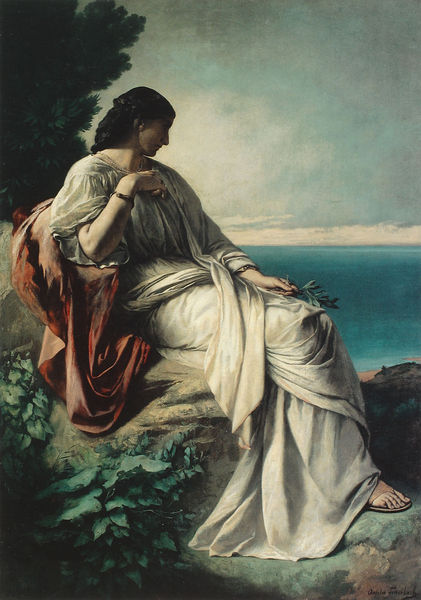
Titel: Iphigenie, erste Fassung
Künstler: Anselm Feuerbach
Institution: Darmstadt, Hessisches Landesmuseum
Schlagwörter: baum, blau, blätter, dunkel, felsen, fuß, gemälde, hand, himmel, meer, umhang, wasser, weiß, wolken, bäume, landschaft, see, sitzen, ufer, abend, frau, haar, kleid, nase, profil, schwarz, ausblick, blick, dame, rot, tuch, malerei, arm, falten, stein, portrait, porträt, öl, dämmerung, horizont, natur, gewässer, gewand, haare, sitzend, pflanze, pflanzen, brünett, locken, aussicht, küste, italien, fels, romantik, olive, sandalen, warten, gründ, panorama, antike, zweig, acryl, allegorie, lorbeer, armreif, sandale, sehnsucht, toga, griechisch, feuerbach, hochkant, sfumato, iphigenie, kraut, seelandschaft, römisch, griechin, römerin, abgewendeter blick, meerblick, seeblick, weißes kleid, ölzweig, roter umhang, olivenzweig, lorbeerzweig, zehsandale, weibliche person, sandalte, fliessendes gewand